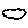
Label: cloud